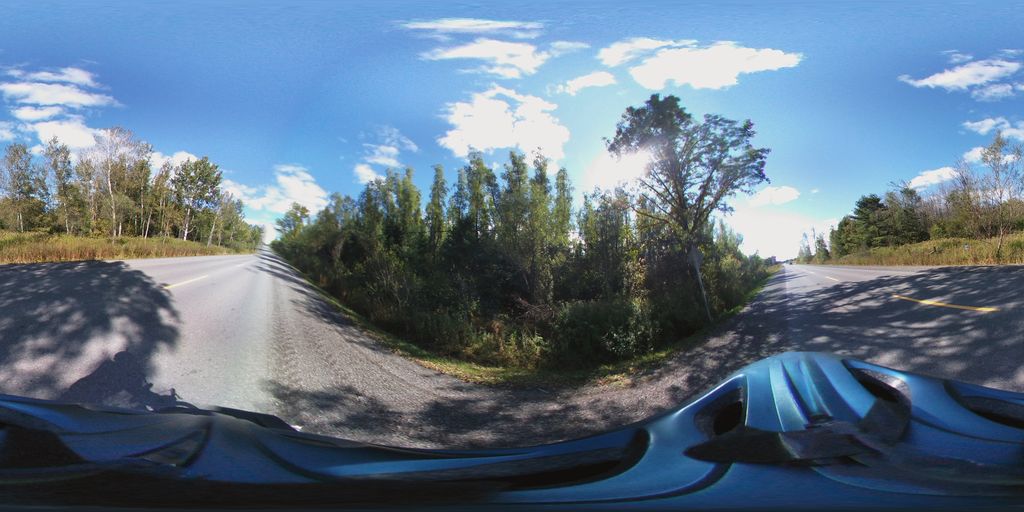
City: ottawa-gatineau